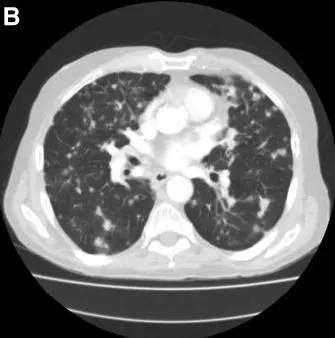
April 2015. Demonstrating interval improvement in lesions following initiation of trastuzumab and pertuzumab.
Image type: radiology (ct)